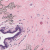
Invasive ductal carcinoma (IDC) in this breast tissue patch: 0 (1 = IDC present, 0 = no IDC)